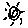
Label: sun